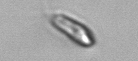
Label: Chrysochromulina